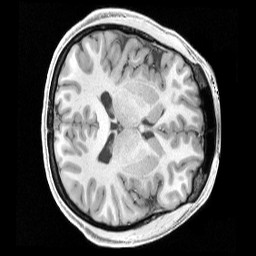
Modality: T1w
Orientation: axial
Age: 21
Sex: female
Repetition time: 2.4 s
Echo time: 0.00222 s